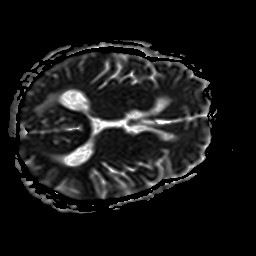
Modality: ADC
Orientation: axial
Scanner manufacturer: philips
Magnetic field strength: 1.5 T
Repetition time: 3.111 s
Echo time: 0.06241 s